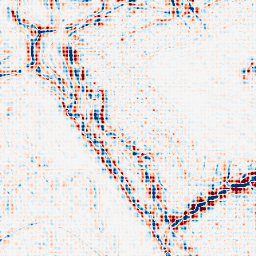
Category: wavelet
Decomposition family: wavelet_biorthogonal
Decomposition parameters: wavelet: bior2.4
level: 3
Upsampling method: sinc_blackman
Upsampling parameters: scale: 8
kernel_size: 8
Upsampling scale: 8